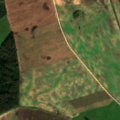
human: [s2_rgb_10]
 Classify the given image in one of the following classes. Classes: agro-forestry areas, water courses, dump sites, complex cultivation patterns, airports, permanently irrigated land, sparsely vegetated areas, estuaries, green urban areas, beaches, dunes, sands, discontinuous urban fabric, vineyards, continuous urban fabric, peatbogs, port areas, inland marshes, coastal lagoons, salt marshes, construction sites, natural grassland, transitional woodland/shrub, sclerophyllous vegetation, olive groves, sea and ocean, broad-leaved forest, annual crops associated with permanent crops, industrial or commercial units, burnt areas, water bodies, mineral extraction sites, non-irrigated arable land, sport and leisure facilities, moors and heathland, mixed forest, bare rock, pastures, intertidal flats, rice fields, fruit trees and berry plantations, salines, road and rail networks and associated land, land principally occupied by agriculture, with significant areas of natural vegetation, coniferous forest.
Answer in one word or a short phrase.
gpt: non-irrigated arable land, broad-leaved forest, mixed forest